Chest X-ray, PA view. Patient: 61 years old, sex F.
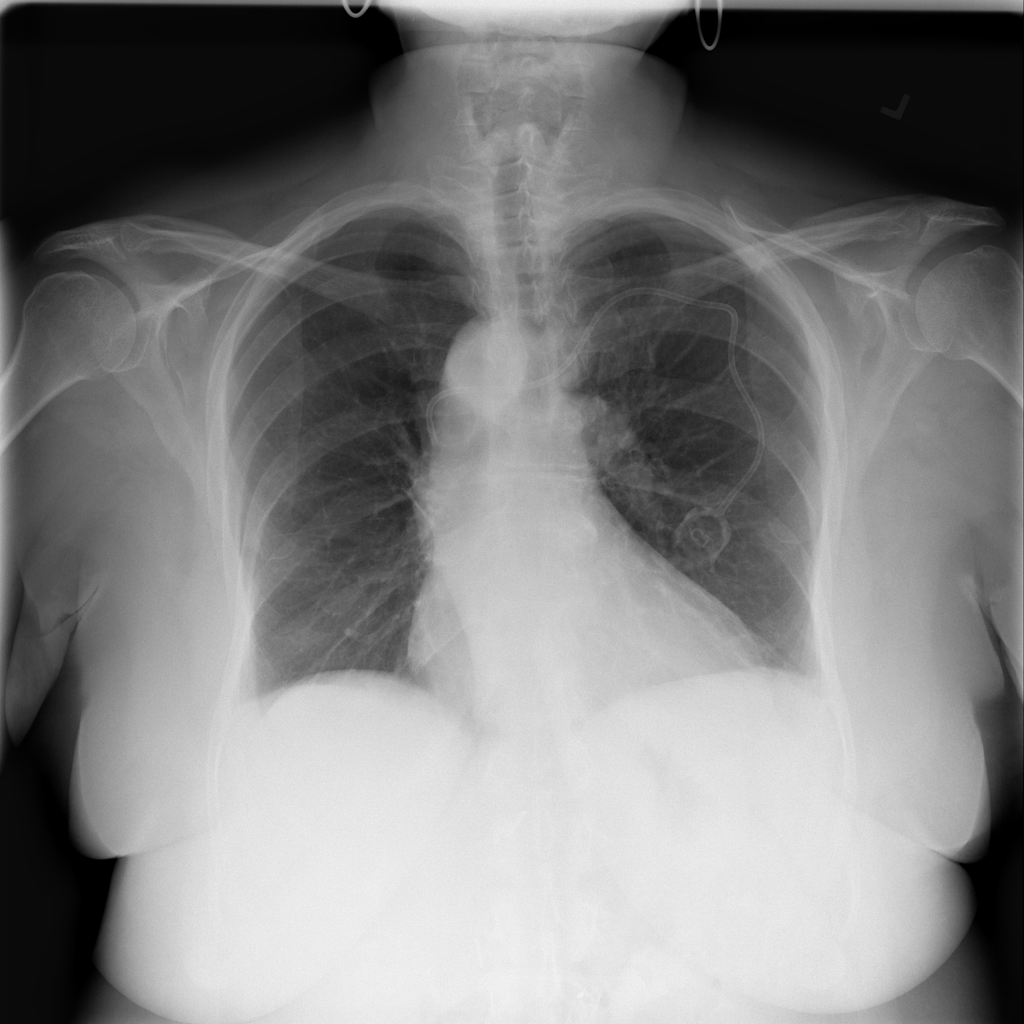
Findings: Infiltration